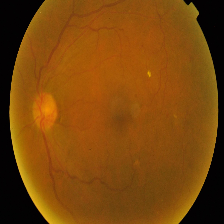
Diabetic retinopathy grade: Proliferative DR